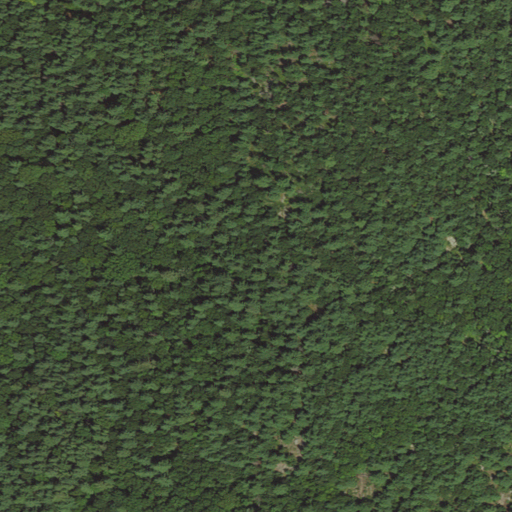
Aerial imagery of cliff(s) in Massachusetts named Breakneck Ledge containing evergreen forest, mixed forest, and deciduous forest